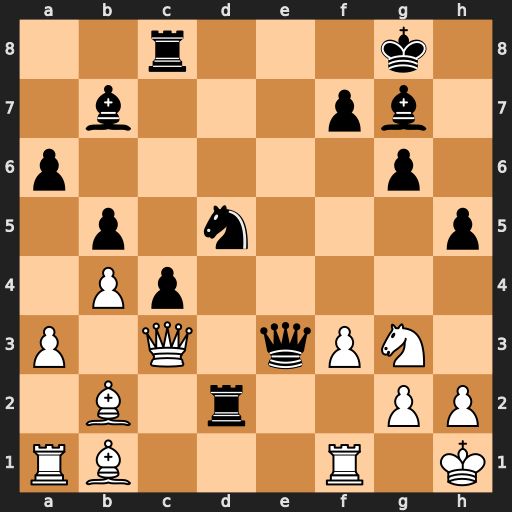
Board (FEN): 2r3k1/1b3pb1/p5p1/1p1n3p/1Pp5/P1Q1qPN1/1B1r2PP/RB3R1K
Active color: w
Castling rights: -
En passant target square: -
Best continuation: Qxg7#